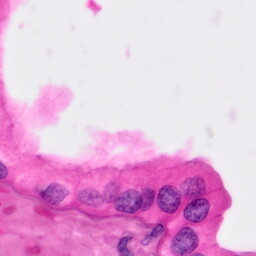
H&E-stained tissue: Pancreatic